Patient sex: F
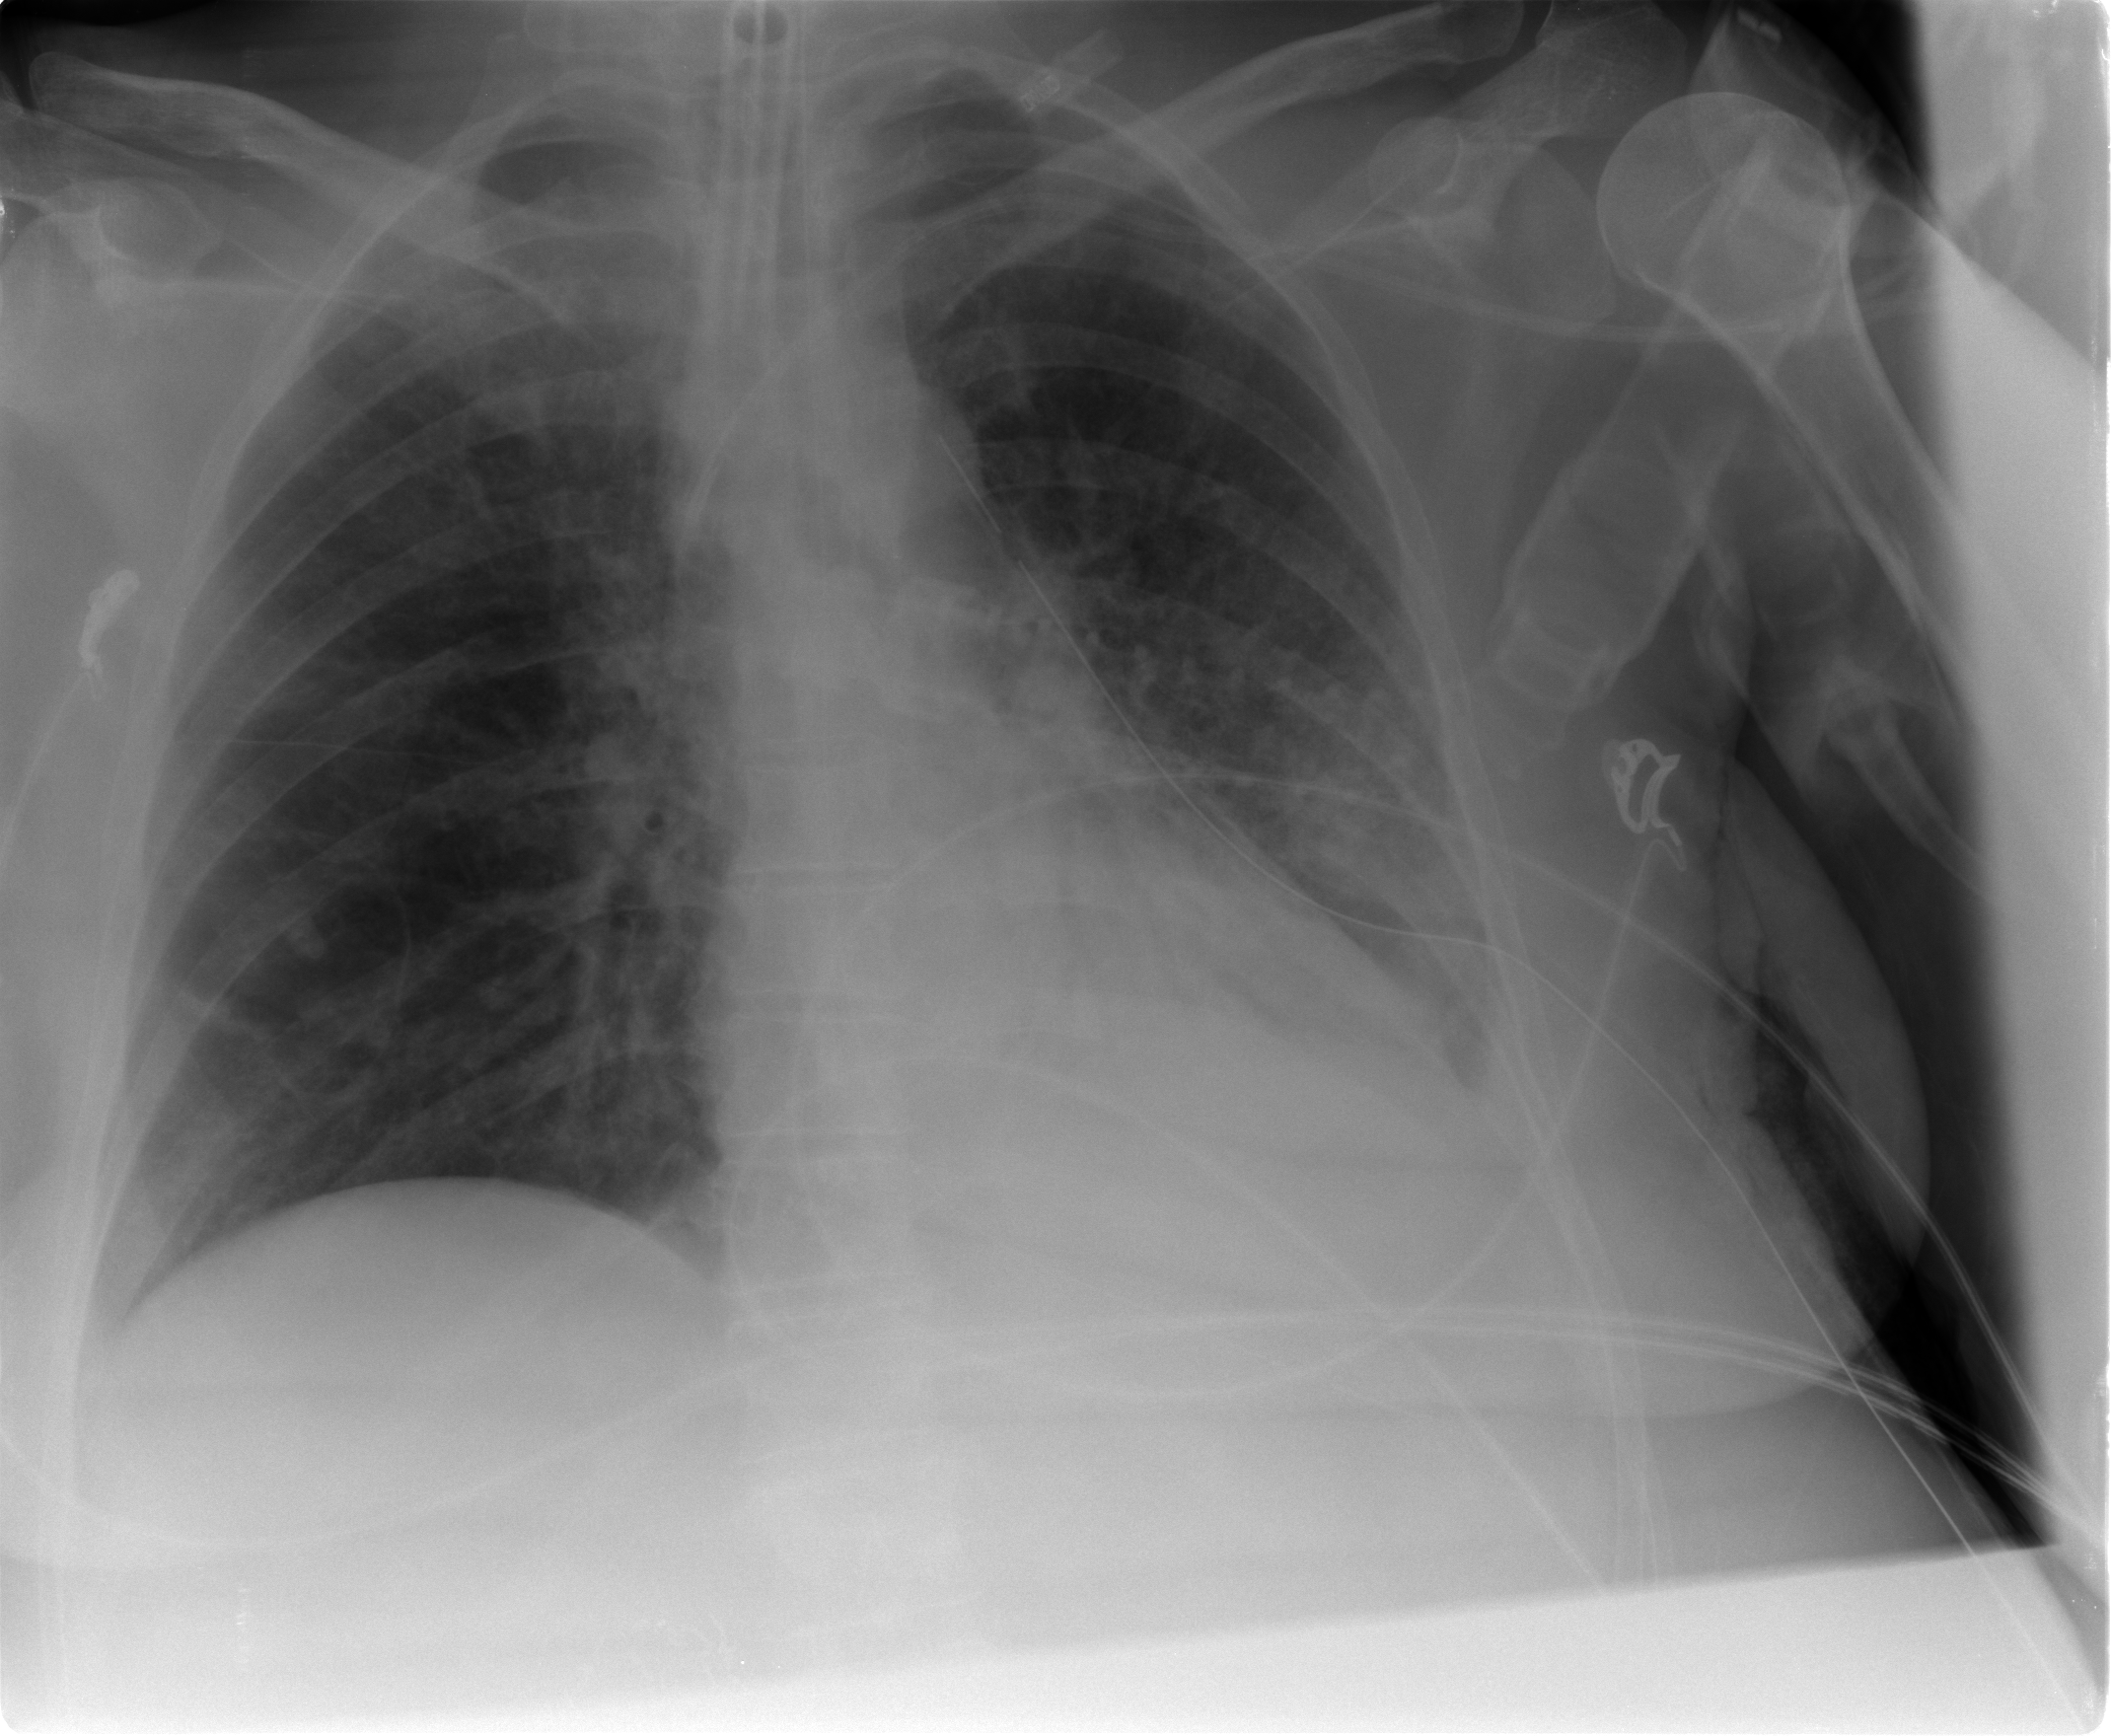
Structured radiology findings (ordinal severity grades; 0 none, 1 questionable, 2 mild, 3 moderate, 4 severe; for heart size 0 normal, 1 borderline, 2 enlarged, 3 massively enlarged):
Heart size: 0
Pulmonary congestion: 2
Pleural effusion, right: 0
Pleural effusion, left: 2
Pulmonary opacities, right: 0
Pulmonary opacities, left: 0
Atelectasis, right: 2
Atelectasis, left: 2